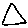
Label: triangle